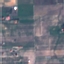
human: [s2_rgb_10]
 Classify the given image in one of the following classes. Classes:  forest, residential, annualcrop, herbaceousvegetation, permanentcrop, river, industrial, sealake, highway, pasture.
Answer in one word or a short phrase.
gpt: PermanentCrop